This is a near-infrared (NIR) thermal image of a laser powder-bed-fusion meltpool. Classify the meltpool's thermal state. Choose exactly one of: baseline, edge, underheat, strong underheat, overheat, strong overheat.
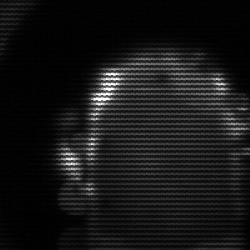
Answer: baseline